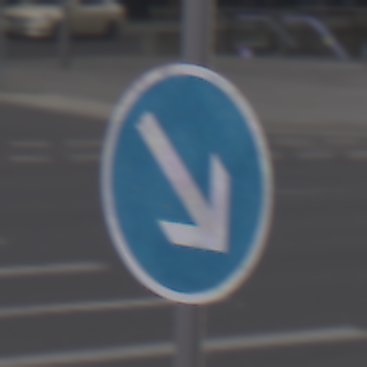
Verkehrszeichen: VorgeschriebeneVorbeifahrtRechts
Umgebung: Outdoor, Urban
Tageszeit: MorningAfternoon
Wetter: Overcast
Licht: Natural
Jahreszeit: NotSpecified
Kontrast: LowContrast